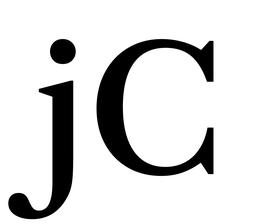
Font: LibreCaslonText_Medium